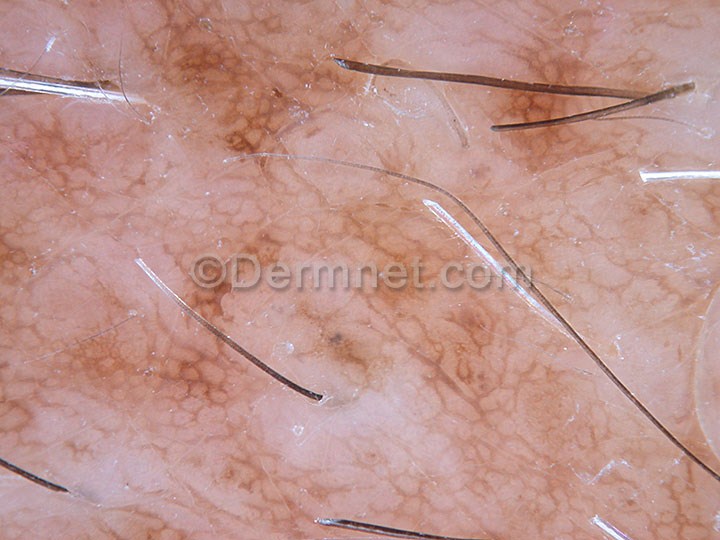
Disease: Melanoma Skin Cancer Nevi and Moles